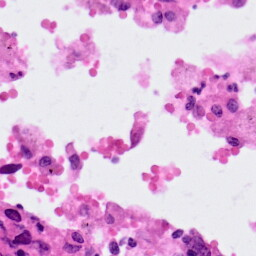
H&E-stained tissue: Lung